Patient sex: M
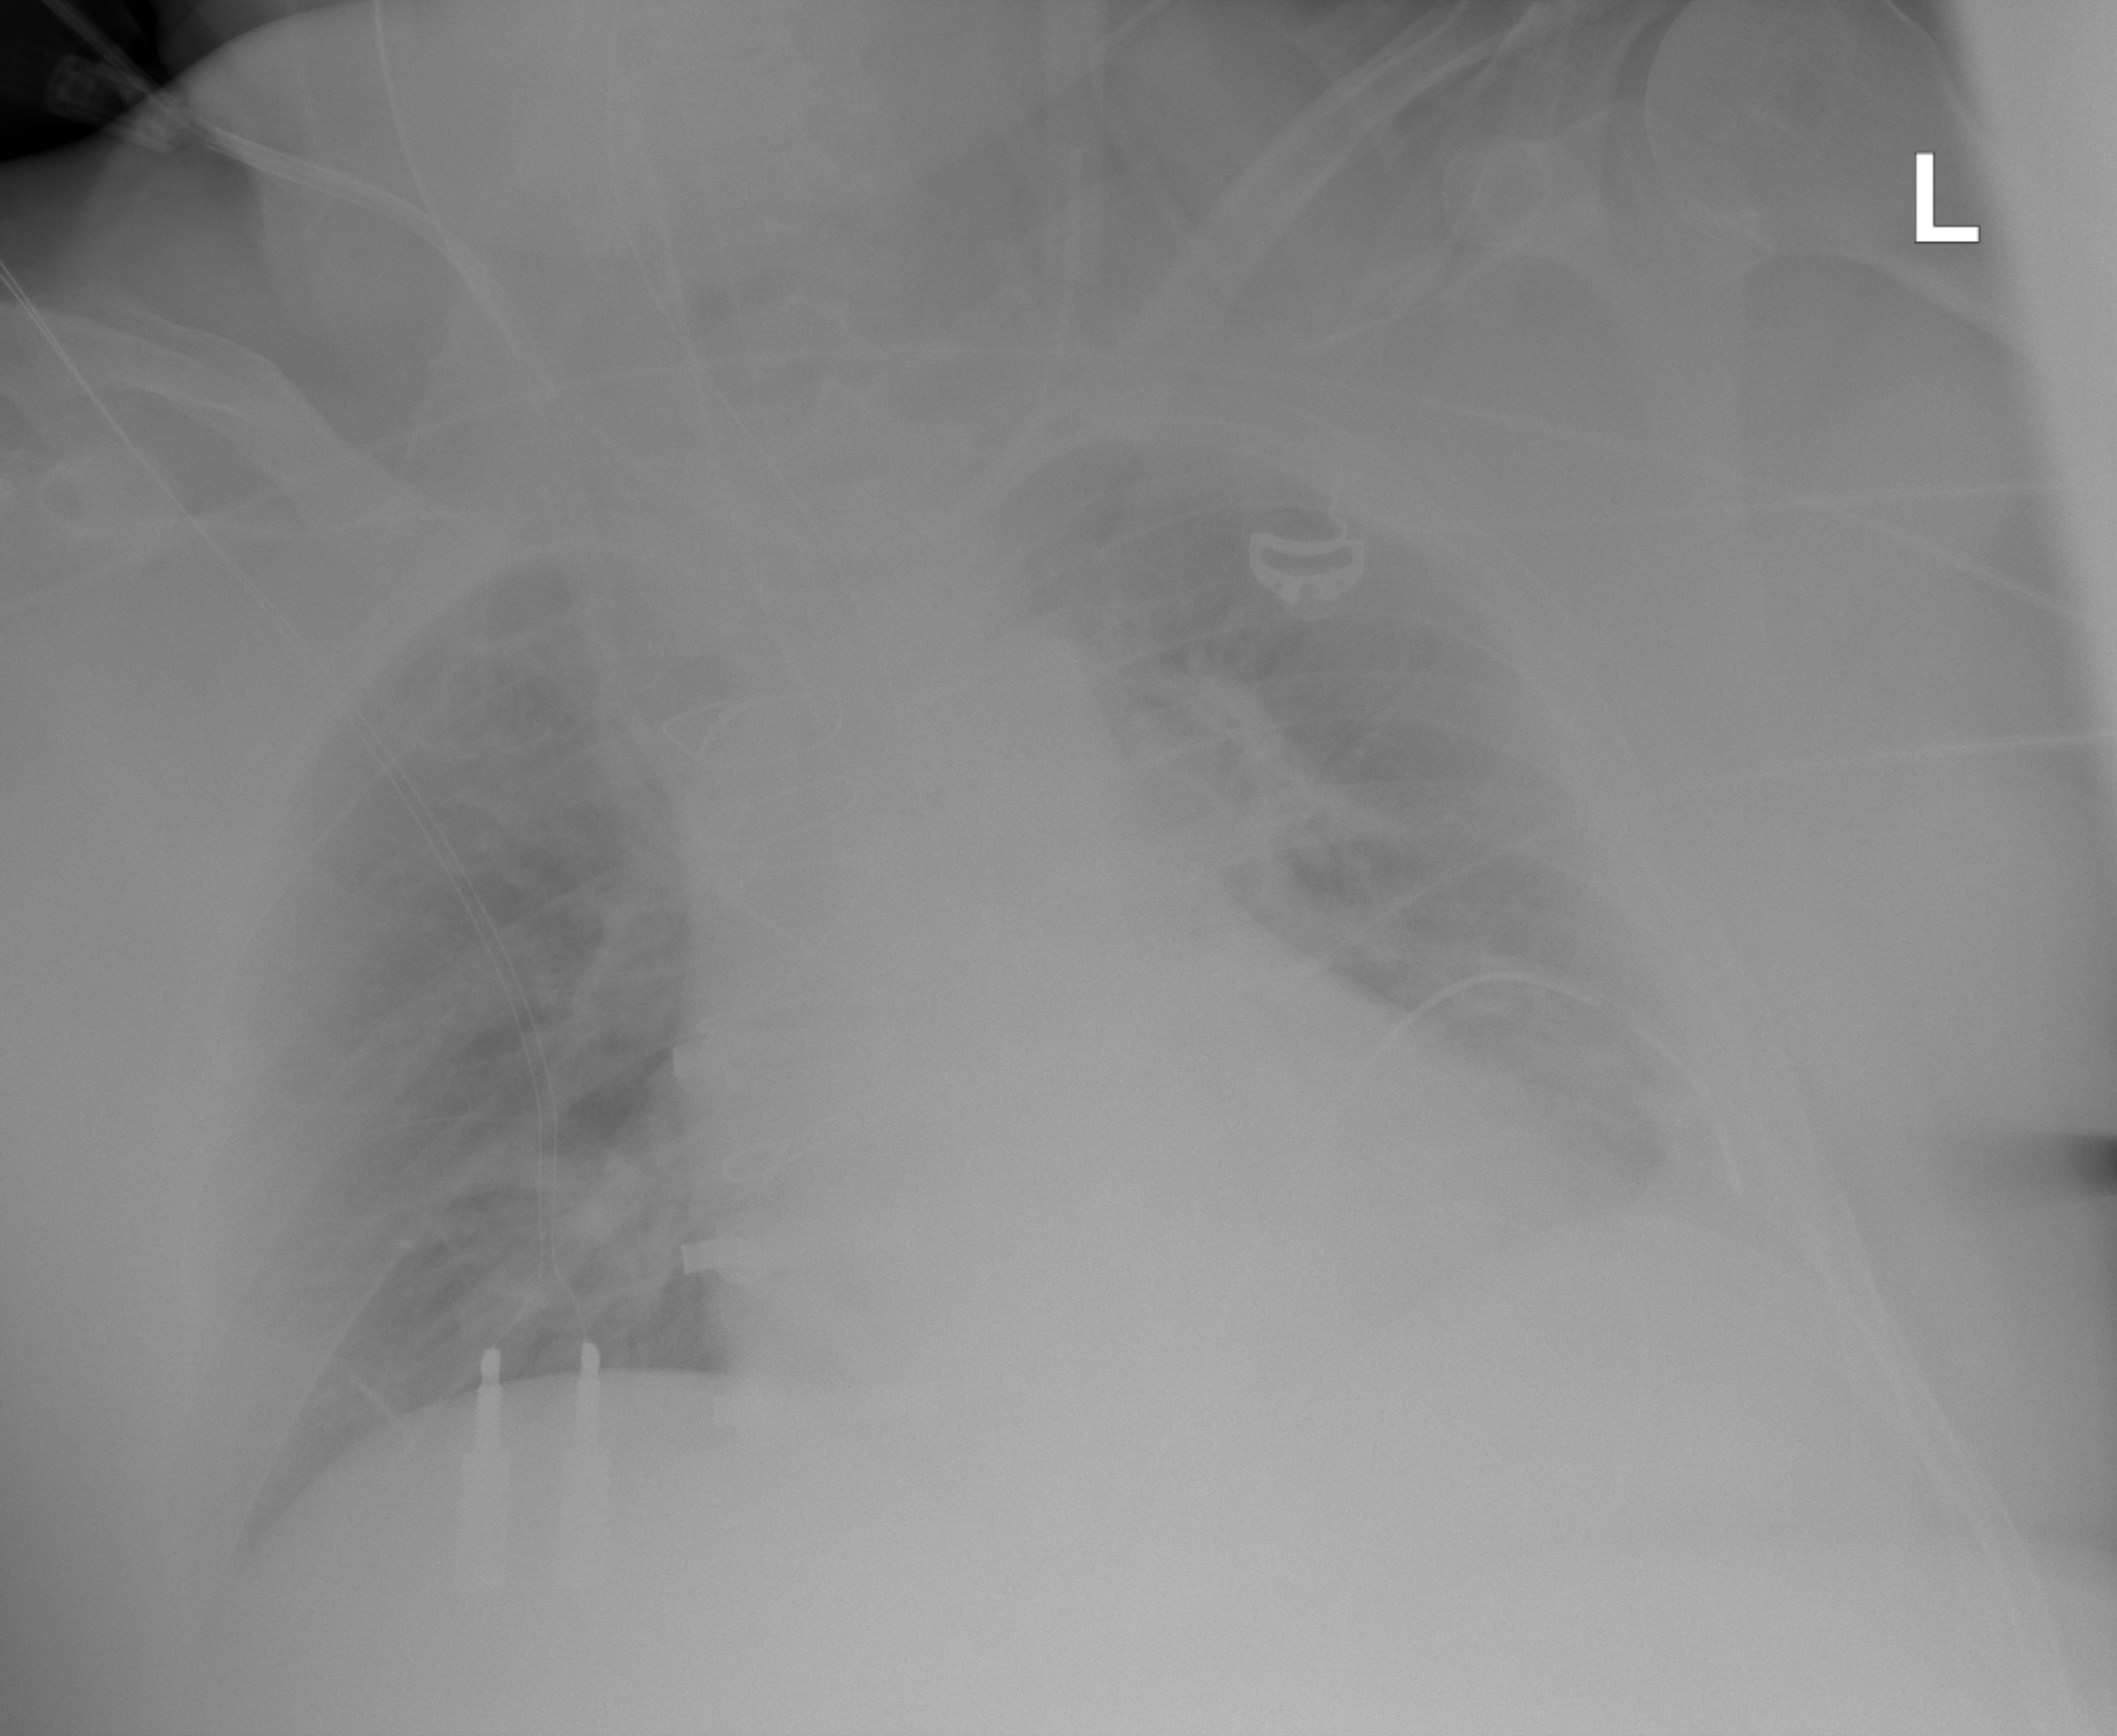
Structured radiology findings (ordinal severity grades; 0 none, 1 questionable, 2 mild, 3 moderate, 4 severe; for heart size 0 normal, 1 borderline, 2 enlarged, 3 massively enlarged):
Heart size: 2
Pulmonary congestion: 2
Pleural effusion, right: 2
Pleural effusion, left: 2
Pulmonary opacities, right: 0
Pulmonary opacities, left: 0
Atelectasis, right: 2
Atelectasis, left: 2